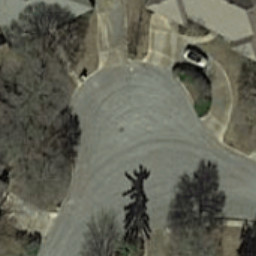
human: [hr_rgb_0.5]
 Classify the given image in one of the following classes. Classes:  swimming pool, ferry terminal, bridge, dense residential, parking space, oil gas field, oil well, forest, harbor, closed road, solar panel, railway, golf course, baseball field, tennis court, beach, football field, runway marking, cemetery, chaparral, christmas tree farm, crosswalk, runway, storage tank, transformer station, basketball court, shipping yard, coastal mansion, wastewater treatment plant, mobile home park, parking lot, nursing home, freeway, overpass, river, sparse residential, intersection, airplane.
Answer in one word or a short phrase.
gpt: closed road